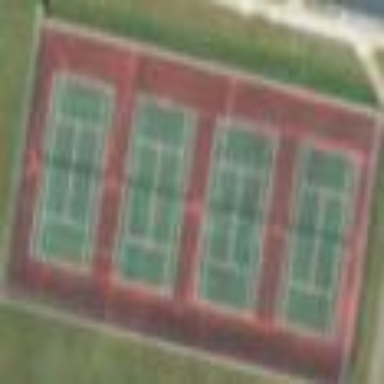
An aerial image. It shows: Tennis court in leisure pitch.